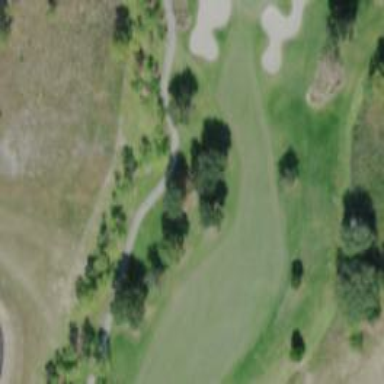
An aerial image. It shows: Golf hole.